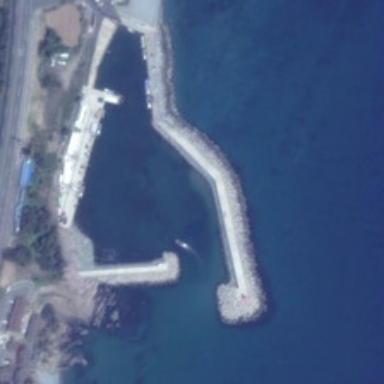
Several boats are in a port near roads and green trees .